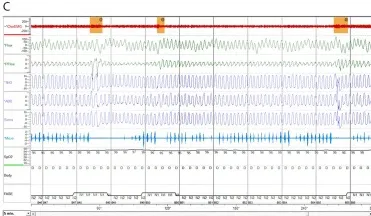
A, B, C. Revaluation sleep test (after heart transplantation). Overnight polysomnography performed in October 2017: respiratory pattern with occasional respiratory effort related arousals.
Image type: electrography (ekg)